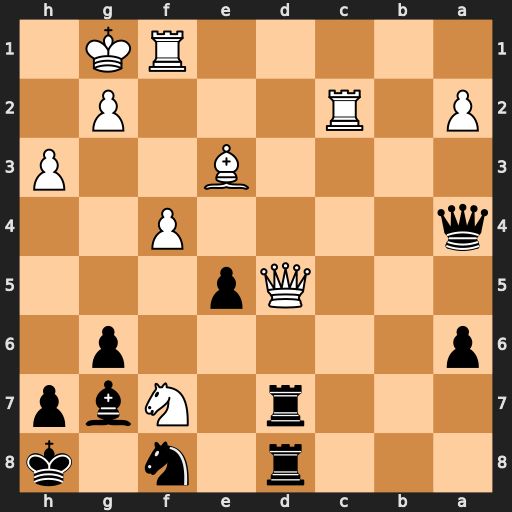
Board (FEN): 3r1n1k/3r1Nbp/p5p1/3Qp3/q4P2/4B2P/P1R3P1/5RK1
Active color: b
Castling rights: -
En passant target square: -
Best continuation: Rxf7 Qxf7 Qxc2